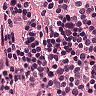
Metastatic tissue present: yes